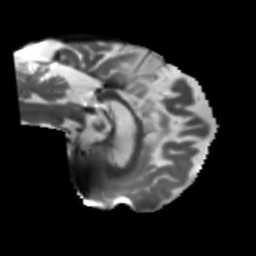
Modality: T2w
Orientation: sagittal
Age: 73
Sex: female
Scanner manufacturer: siemens
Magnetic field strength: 3 T
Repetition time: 5.25 s
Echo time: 0.08 s